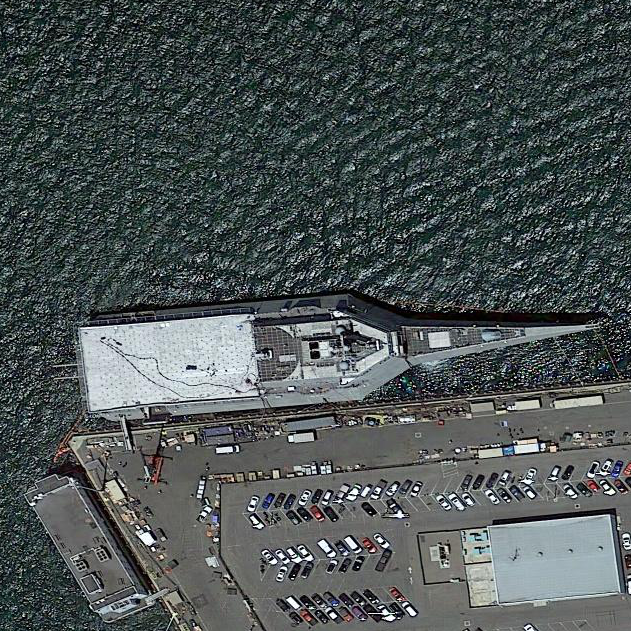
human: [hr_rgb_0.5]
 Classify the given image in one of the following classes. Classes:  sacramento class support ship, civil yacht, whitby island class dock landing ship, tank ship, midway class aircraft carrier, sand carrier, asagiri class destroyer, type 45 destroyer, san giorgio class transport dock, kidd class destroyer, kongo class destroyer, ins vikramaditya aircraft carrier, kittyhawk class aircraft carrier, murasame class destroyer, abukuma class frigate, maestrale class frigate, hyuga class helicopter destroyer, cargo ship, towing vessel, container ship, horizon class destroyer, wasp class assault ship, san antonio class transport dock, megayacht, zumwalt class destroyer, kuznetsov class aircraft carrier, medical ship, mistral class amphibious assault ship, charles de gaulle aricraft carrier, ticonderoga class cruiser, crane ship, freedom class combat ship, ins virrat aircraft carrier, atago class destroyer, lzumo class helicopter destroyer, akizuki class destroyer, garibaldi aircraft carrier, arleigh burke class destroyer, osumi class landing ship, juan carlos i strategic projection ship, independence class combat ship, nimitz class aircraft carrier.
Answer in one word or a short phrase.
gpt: Independence class combat ship